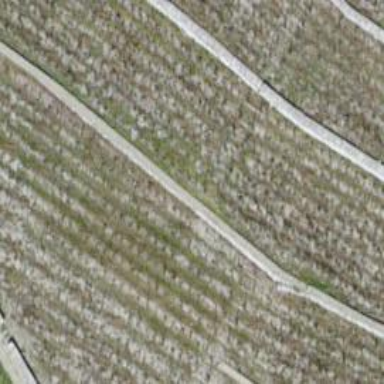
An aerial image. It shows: Retaining wall.